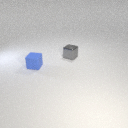
small blue rubber cube to the left of small gray metal cube